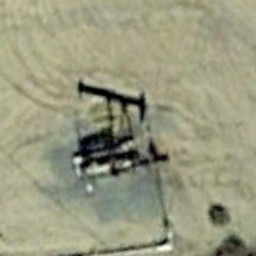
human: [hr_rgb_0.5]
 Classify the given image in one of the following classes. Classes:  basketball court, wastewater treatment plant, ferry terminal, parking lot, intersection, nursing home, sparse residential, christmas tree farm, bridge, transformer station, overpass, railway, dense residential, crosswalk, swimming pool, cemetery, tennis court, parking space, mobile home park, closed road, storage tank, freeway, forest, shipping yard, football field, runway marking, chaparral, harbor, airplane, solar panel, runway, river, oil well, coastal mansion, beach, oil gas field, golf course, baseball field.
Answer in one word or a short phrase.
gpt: oil well